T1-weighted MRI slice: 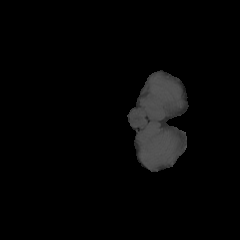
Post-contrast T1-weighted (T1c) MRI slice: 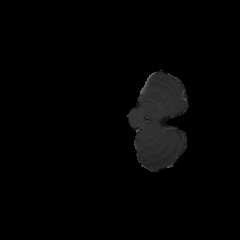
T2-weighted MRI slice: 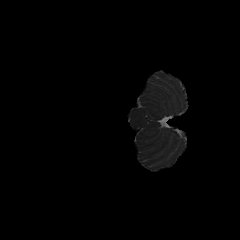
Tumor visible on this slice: no